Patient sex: M
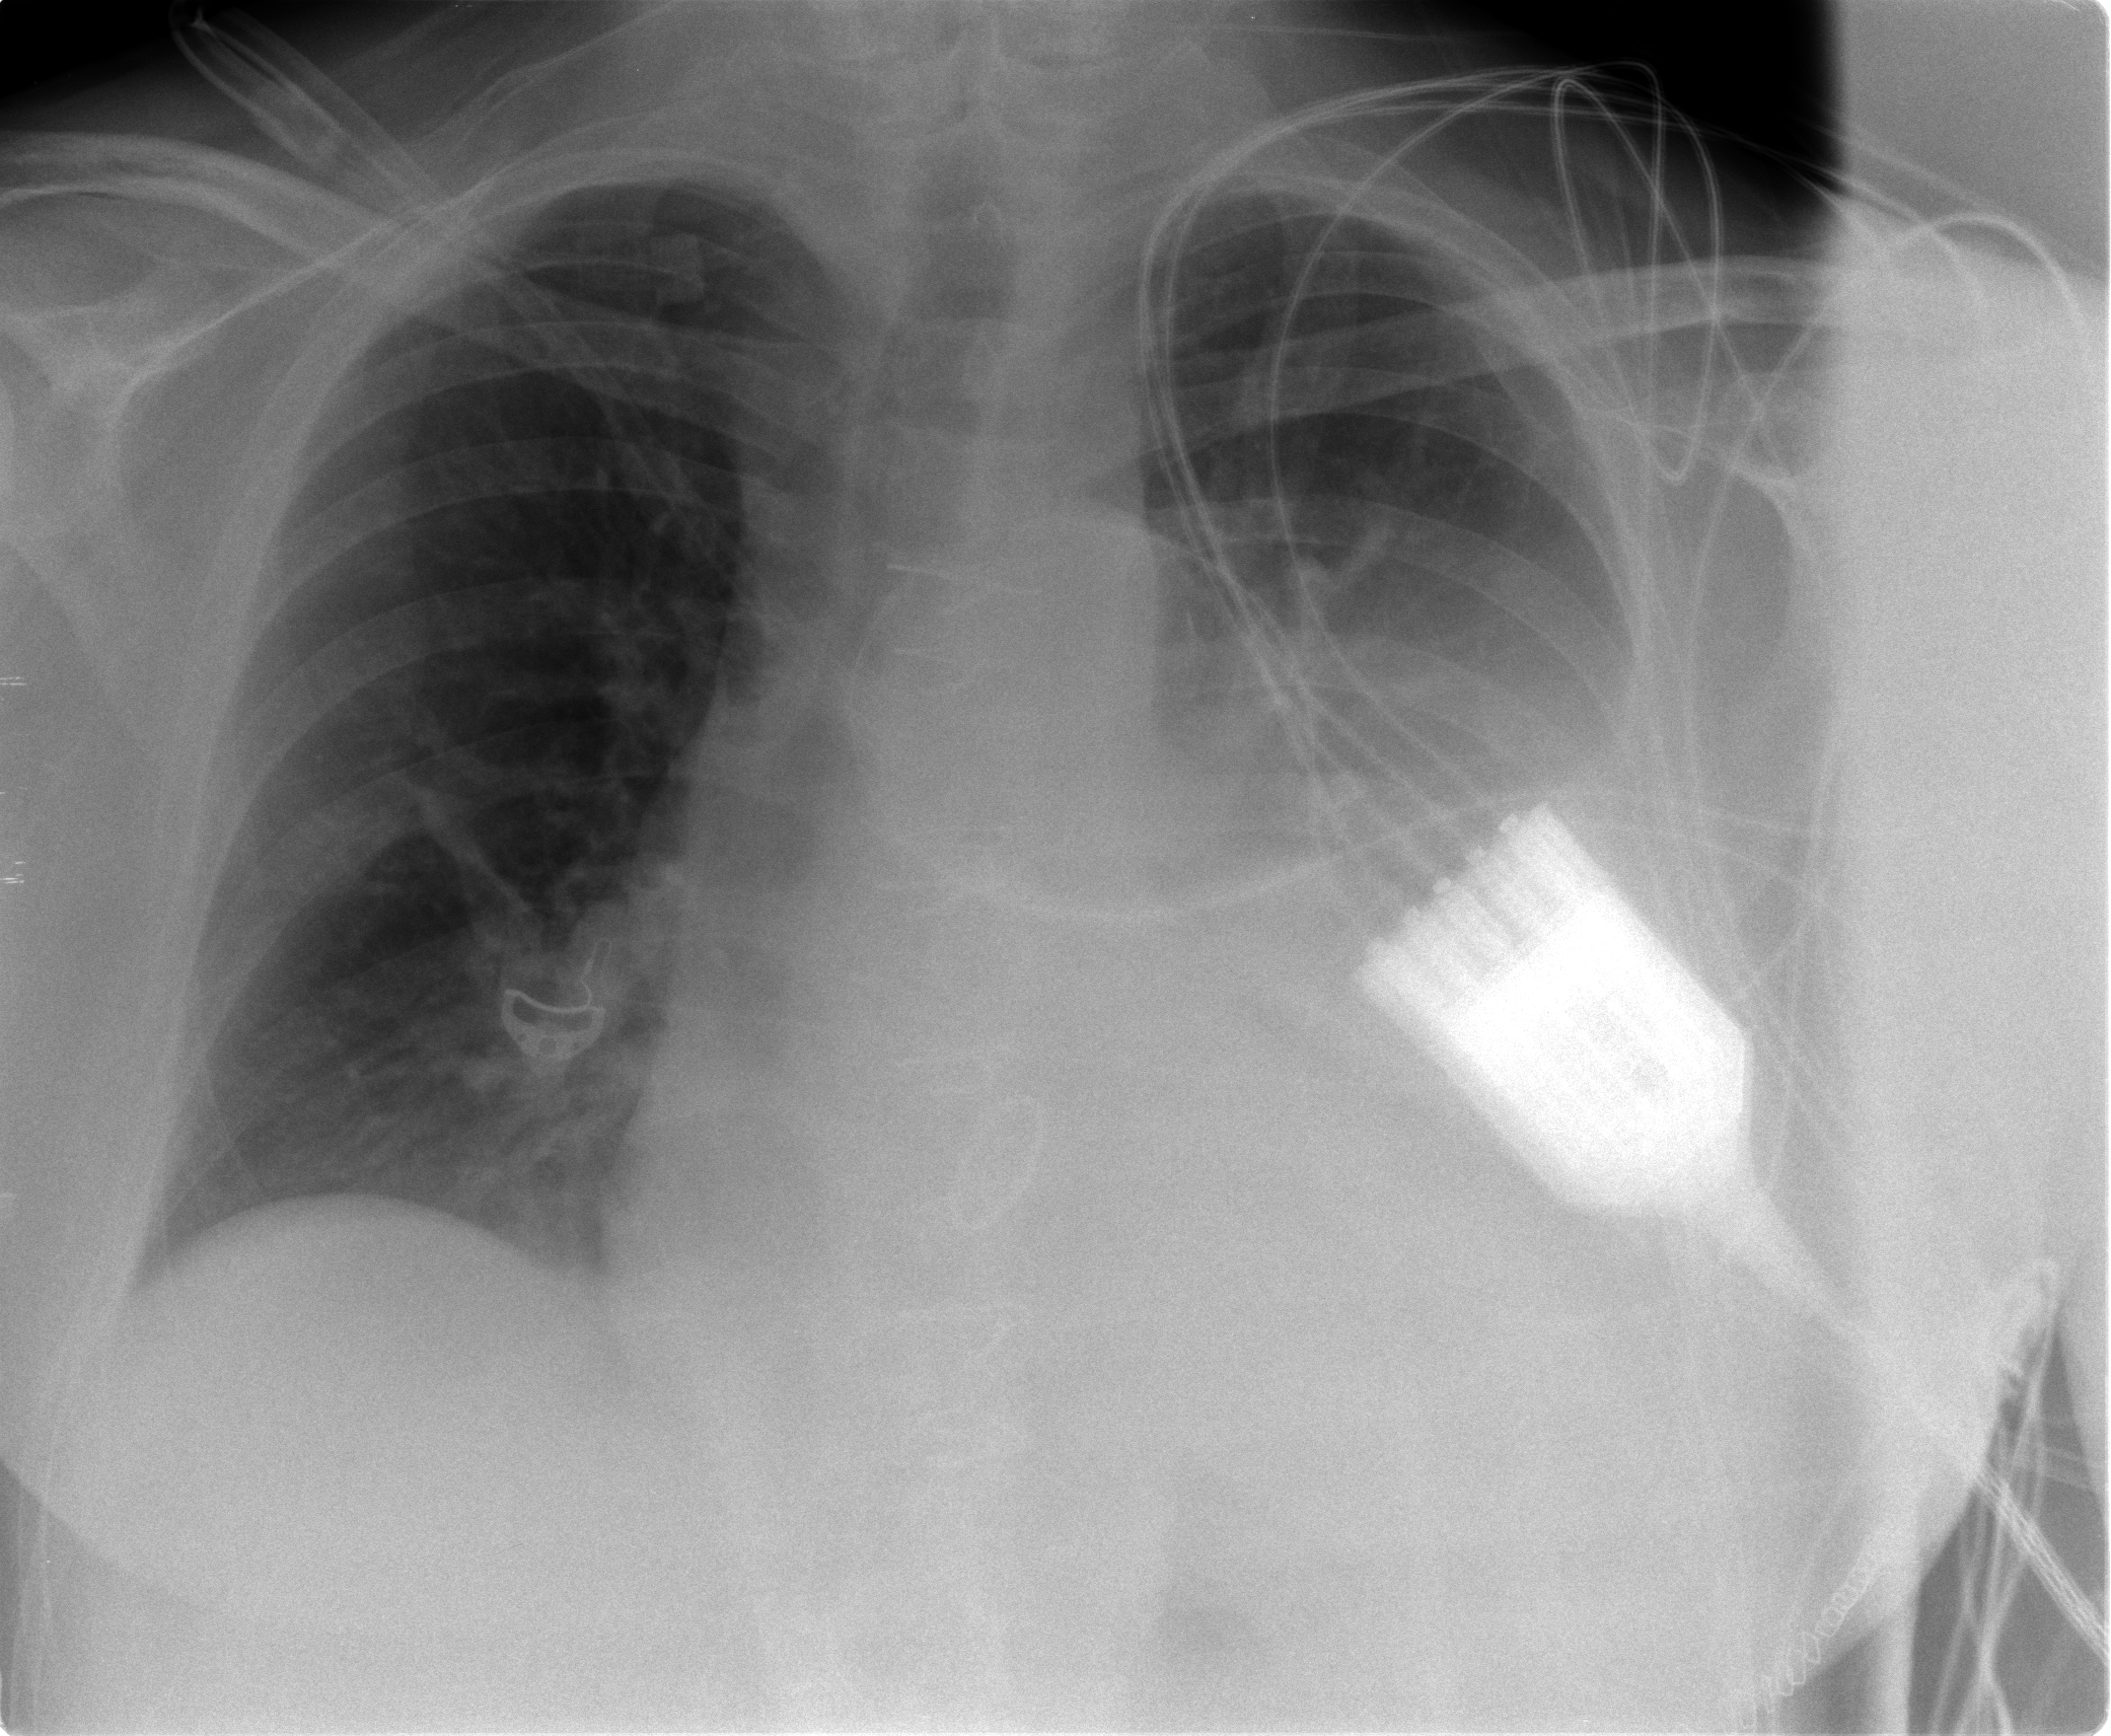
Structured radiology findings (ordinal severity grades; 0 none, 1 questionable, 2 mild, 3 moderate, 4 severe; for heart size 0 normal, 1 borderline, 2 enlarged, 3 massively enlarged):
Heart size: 2
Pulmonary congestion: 2
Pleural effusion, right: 0
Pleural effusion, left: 3
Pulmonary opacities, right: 0
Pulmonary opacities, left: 0
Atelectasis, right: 2
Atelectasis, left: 2